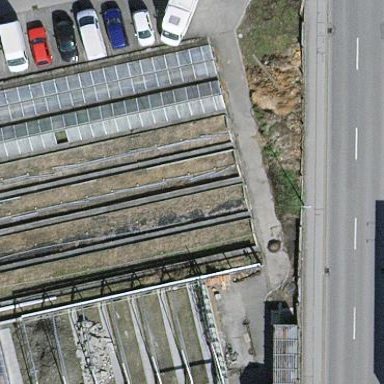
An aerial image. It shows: Greenhouse.